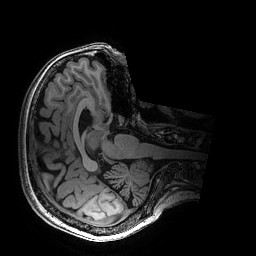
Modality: T1w
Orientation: axial
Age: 60
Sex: female
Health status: healthy
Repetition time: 2.53 s
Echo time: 0.0034 s